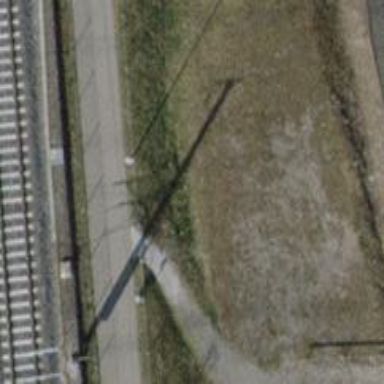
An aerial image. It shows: Entrance with barrier.